Question: I have tried to use phantomjs , cheerio in node and webBrowser control in C# to get my song list ,
I can get the html successfully but without song list, I can't figure out why I can't get it...
The only way I can do is copy the html by dev tool and analyze it by Jquery.
Here is my code in WinForm :
'''
private void Form1_Load(object sender, EventArgs e)
{
webBrowser1.Navigate("http://grooveshark.com/#!/shinningstar1001/collection");
webBrowser1.DocumentCompleted += webBrowser1_DocumentCompleted;
}
void webBrowser1_DocumentCompleted(object sender, WebBrowserDocumentCompletedEventArgs e)
{
File.WriteAllText("D://test.txt", webBrowser1.DocumentText);
}
'''
In Cheerio :
'''
var cheerio = require('cheerio');
var request = require('request');
var url = 'http://grooveshark.com/#!/shinningstar1001/collection';
request({
url: url,
headers: {'User-Agent': 'Mozilla/5.0 (Windows NT 6.1; WOW64) AppleWebKit/537.36 (KHTML, like Gecko) Chrome/39.0.2171.95 Safari/537.36'}
}, function (err, resp, body) {
$ = cheerio.load(body);
console.log(body);
})
'''
I guess it is because I can't get the full document after ajax load?
But why webBrowser Control can't work too? I can see full content is loaded in the control.
Any advice will really appreciate.
I've tried @Murray Foxcroft solution still can't get the exact html which I want:

By @Murray Foxcroft solution, I can get 8% of the list content, but why can't I get the full song list that pipe into the page? For example, I can get the song "Set me free" which is around 40th in list but can't get "This Love" which is around 70th in the song list. (Two song is on the site for sure)
'''
if (webBrowser1.ReadyState != WebBrowserReadyState.Complete)
return;
if (richTextBox1.Text.Length > 0) return;
var songList = webBrowser1.Document.GetElementById("profile-grid");
//try to get "This Love" that never step into the code:
if (songList != null && songList.InnerHtml.Contains("This Love")){...}
//"Set Me Free" is OK:
if (songList != null && songList.InnerHtml.Contains("Set Me Free"))
{
richTextBox1.Text = songList.OuterHtml;
}
'''
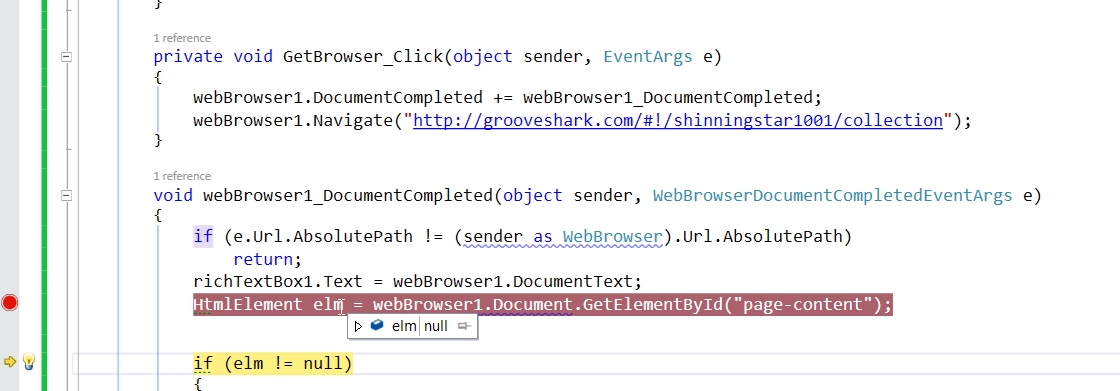
Answer: For the WebBrowser sample, does the event actually fire?
Try associating the event before the navigate:
i.e. swap the lines to the following:
webBrowser1.DocumentCompleted += webBrowser1_DocumentCompleted;
webBrowser1.Navigate("<URL>;
Also, DocumentCompleted may fire for every child document (like a CSS Style sheet), so make sure you are catching the event for the URL you are after.
'''
void BrowserDocumentCompleted(object sender,
WebBrowserDocumentCompletedEventArgs e)
{
if (e.Url.AbsolutePath != (sender as WebBrowser).Url.AbsolutePath)
return;
//The page is finished loading
}
'''
Further details here: <URL>
- the content is piped in to the main page from another source so looking for the target div is about the best solution:
'''
private void webBrowser1_DocumentCompleted(object sender, WebBrowserDocumentCompletedEventArgs e)
{
// If the ReadyState is Complete then the page or an iFrame within have completed downloading.
if (webBrowser1.ReadyState != WebBrowserReadyState.Complete)
return;
// Ensures only the first match of page-content is resturned to the RichTextBox.
// If this does not contain what you are looking for then you may need to find an
// additional way to refine for the content you are after.
if (richTextBox1.Text.Length > 0) return;
// Check to see if we have got the page-content div in our result source
// and set the richtextbox if we have it.
var songList = webBrowser1.Document.GetElementById("page-content");
if (songList != null)
{
richTextBox1.Text = songList.OuterHtml;
}
}
'''